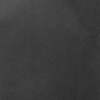
Label: dusty